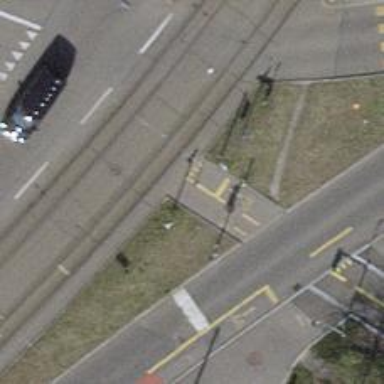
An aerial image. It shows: Road with traffic signals.